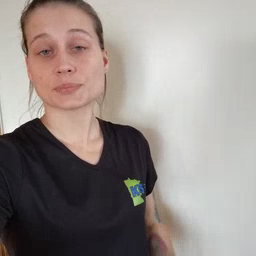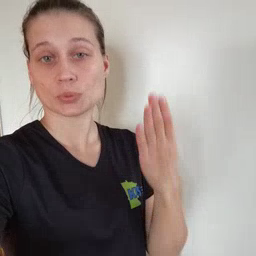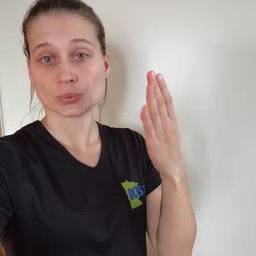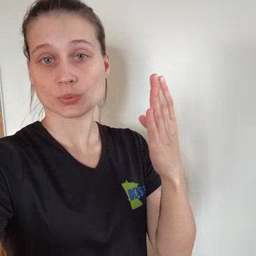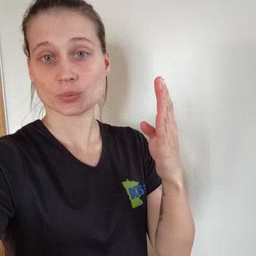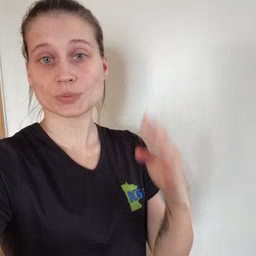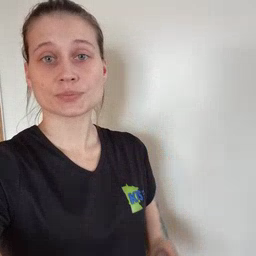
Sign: blue